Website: walmart
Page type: customer-info-address
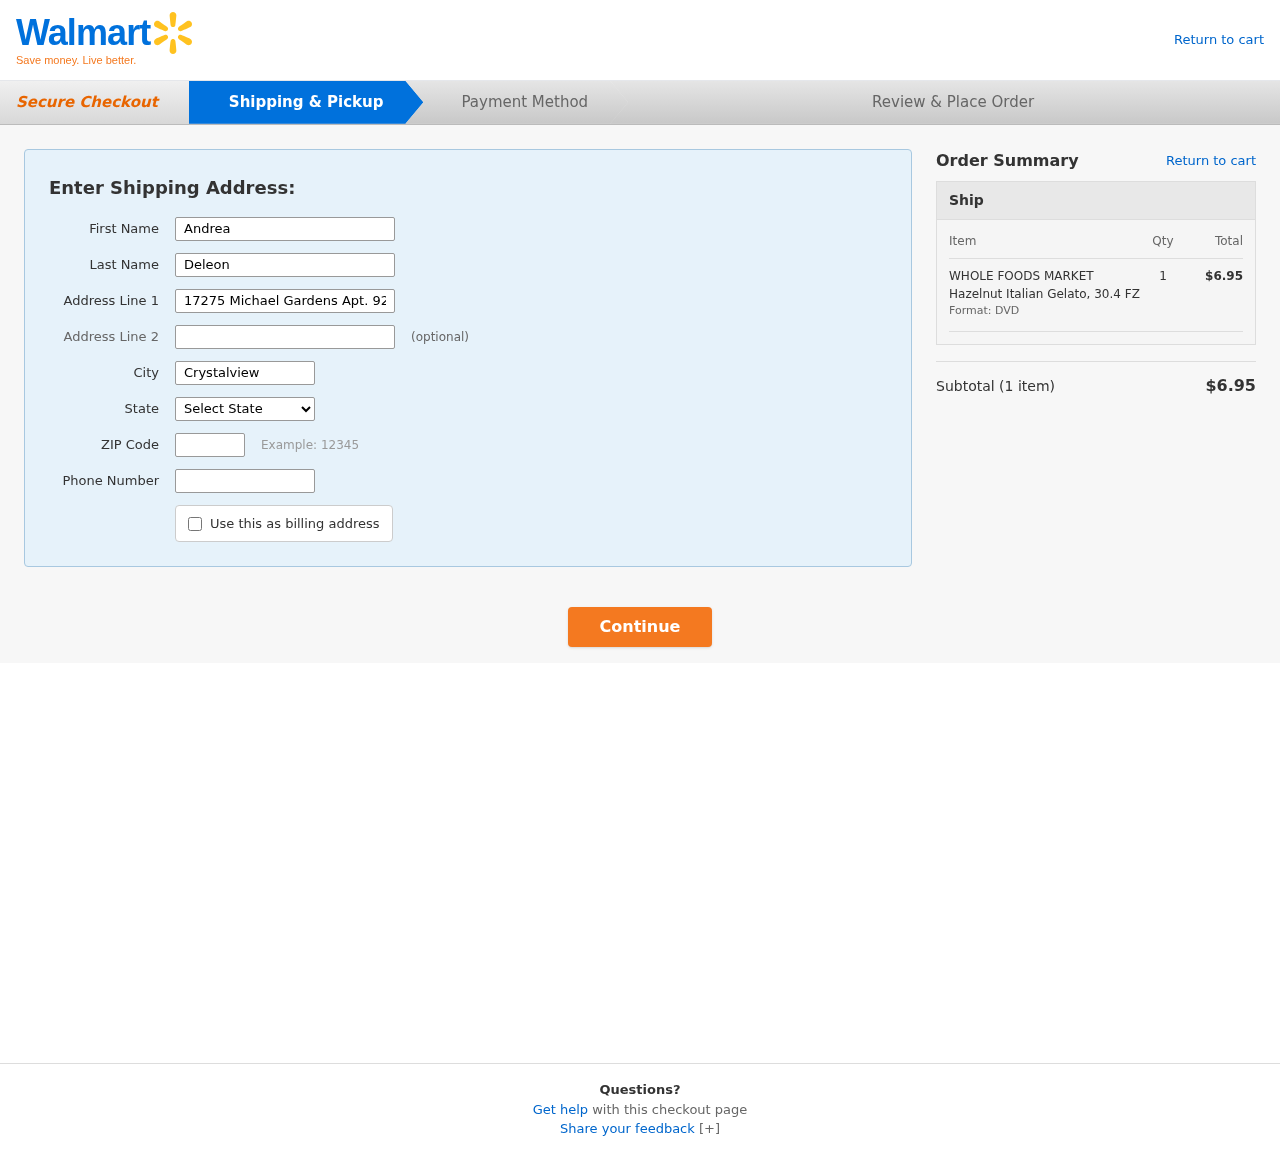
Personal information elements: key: PII_CITY
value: Crystalview
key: PII_FIRSTNAME
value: Andrea
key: PII_LASTNAME
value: Deleon
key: PII_PHONE
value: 9868479703
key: PII_POSTCODE
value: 99832
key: PII_STATE
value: Georgia
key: PII_STREET
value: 17275 Michael Gardens Apt. 926
Product elements: key: PRODUCT1_NAME
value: WHOLE FOODS MARKET Hazelnut Italian Gelato, 30.4 FZ
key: PRODUCT1_QUANTITY
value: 1
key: PRODUCT1_LINE_TOTAL
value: $6.95
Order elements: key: ORDER_NUM_ITEMS
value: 1
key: ORDER_SUBTOTAL
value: $6.95